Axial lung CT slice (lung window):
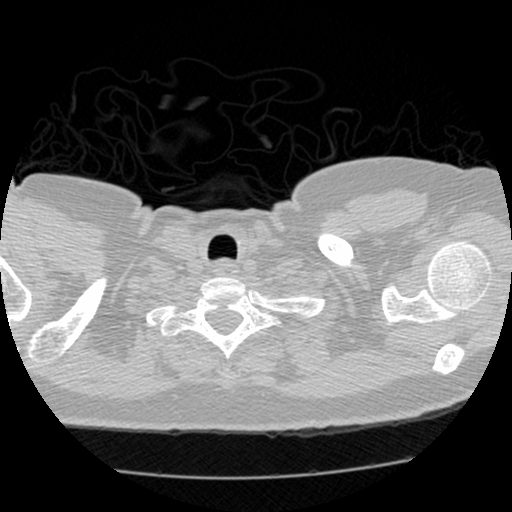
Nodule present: no